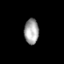
Tissue: prostate
Cell type: T cells
Senescence score: 0.8752
Nuclear area (px): 362
Mean DAPI intensity: 160.771